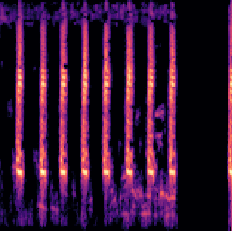
Sound class: Frog